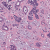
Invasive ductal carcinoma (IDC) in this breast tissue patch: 1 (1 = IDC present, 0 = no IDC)